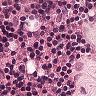
Metastatic tissue present: no